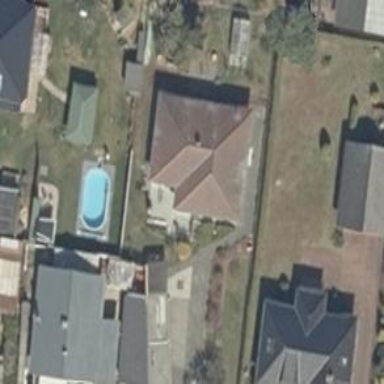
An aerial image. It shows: Hipped roof house.